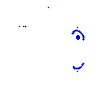
Particle: proton